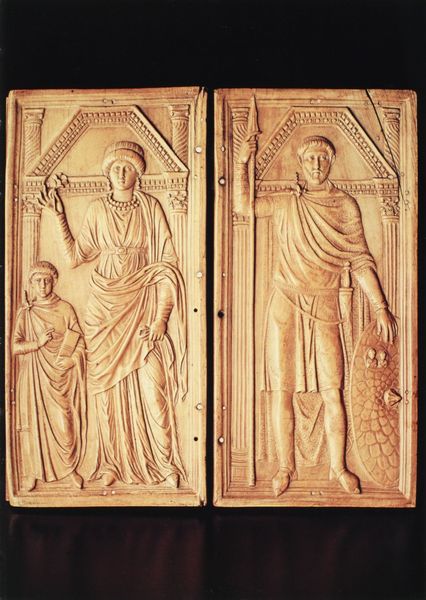
Titel: Diptychon des Stilicho
Institution: Monza, Museo del Duomo
Schlagwörter: mann, umhang, blume, finger, frau, holz, kleid, marmor, säule, säulen, dach, gürtel, porträt, familie, kind, perlen, skulptur, relief, zwei, kette, lanze, sandalen, schild, buch, schwert, uniform, soldat, löcher, antik, toga, griechisch, speer, sohn, römisch, elfenbein, diptychon, römiaxh, grab